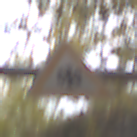
Verkehrszeichen: SchneeOderEisglaette
Umgebung: Outdoor, Nature
Tageszeit: MorningAfternoon
Wetter: Overcast
Licht: Natural
Jahreszeit: Autumn
Kontrast: LowContrast